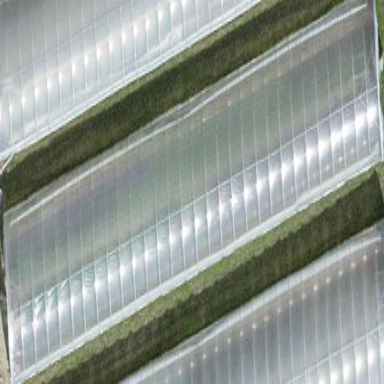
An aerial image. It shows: Greenhouse used for horticulture.